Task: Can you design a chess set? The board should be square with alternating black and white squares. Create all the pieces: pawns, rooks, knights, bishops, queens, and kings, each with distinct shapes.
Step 4611:
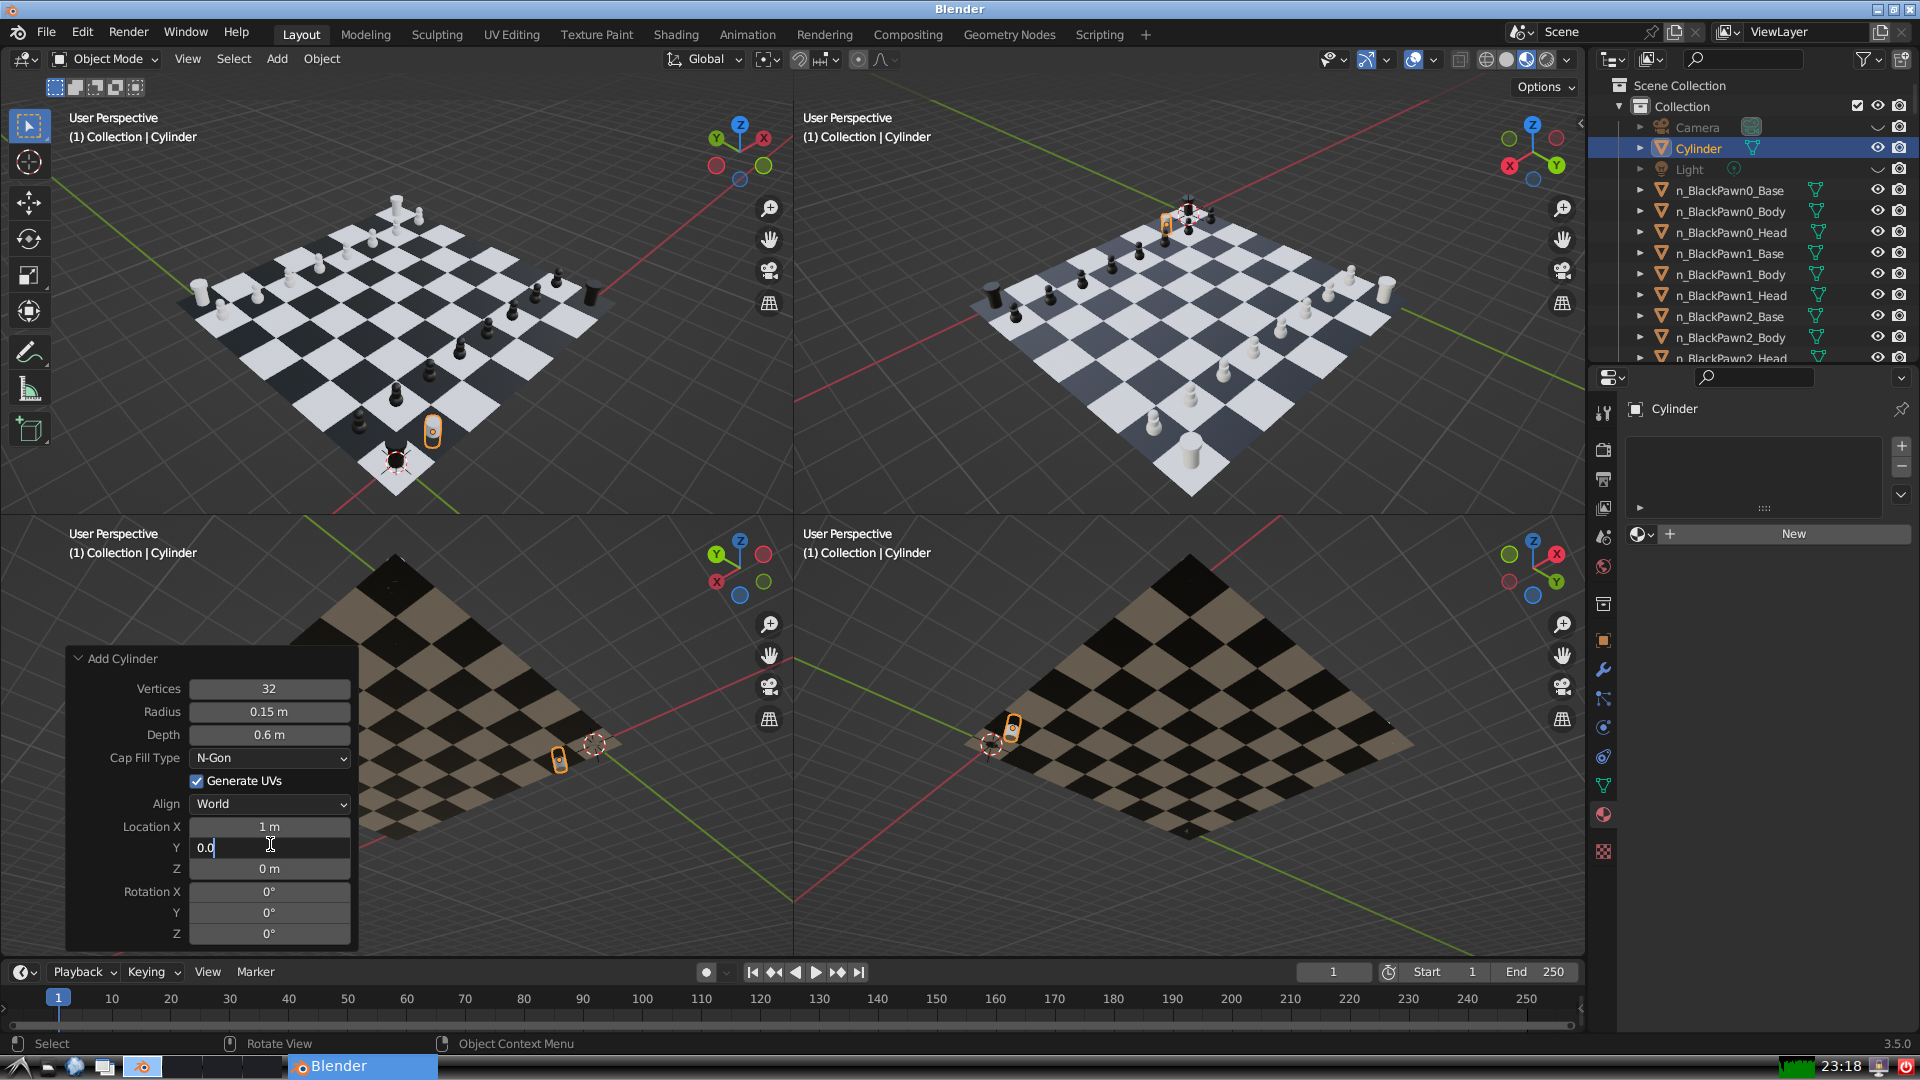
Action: {"key_press": ['Return']}